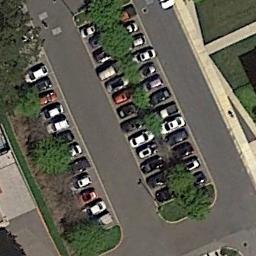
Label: parking_lot